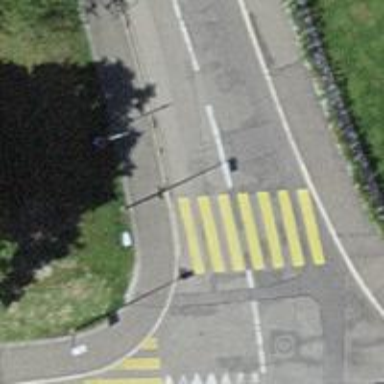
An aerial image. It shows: Uncontrolled zebra crossing.